Field crop: maize
Growth stage: 2
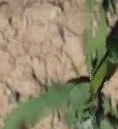
Species: maize